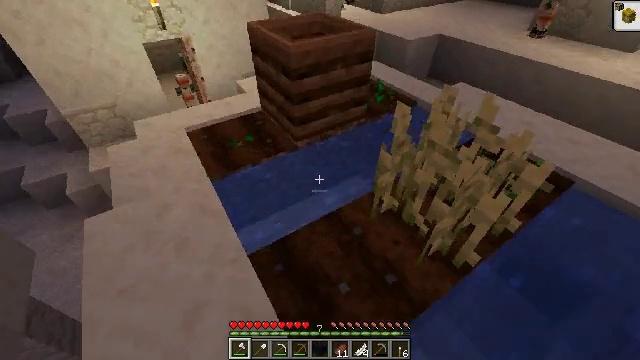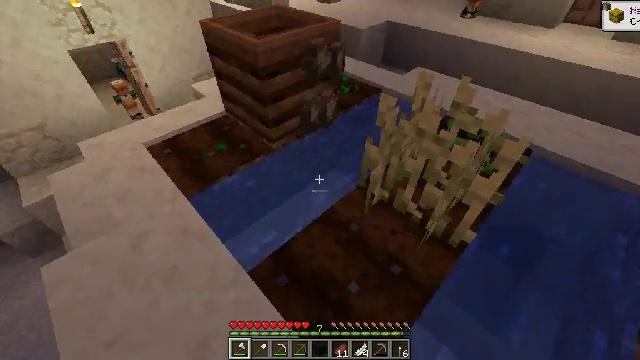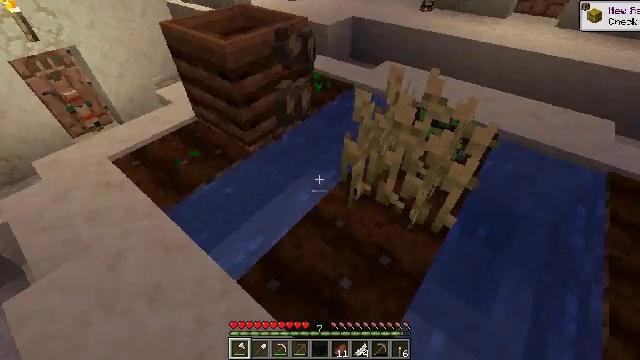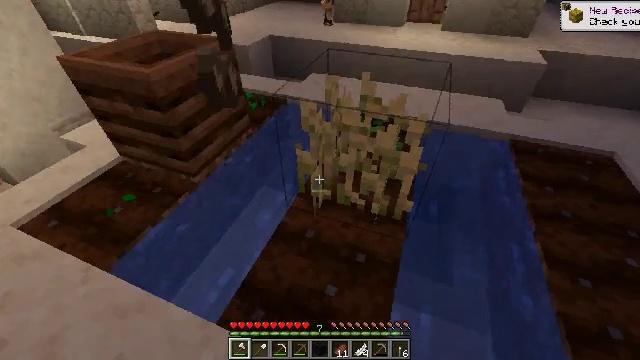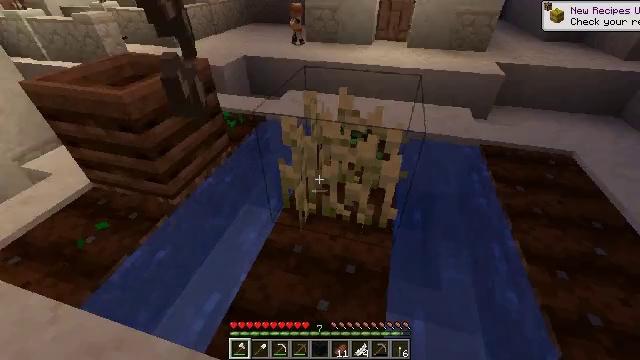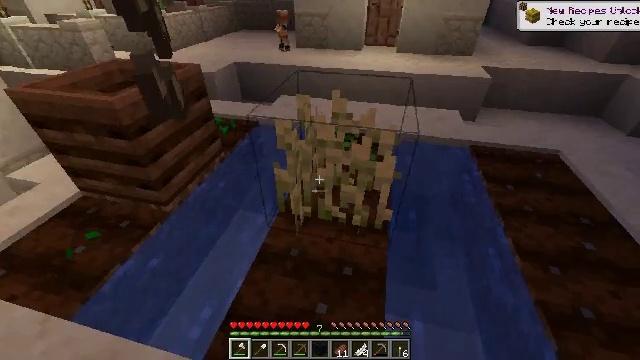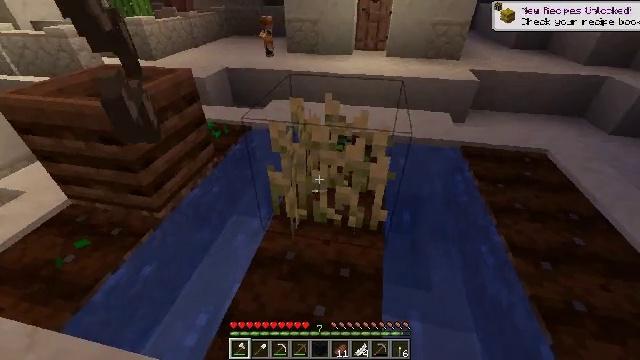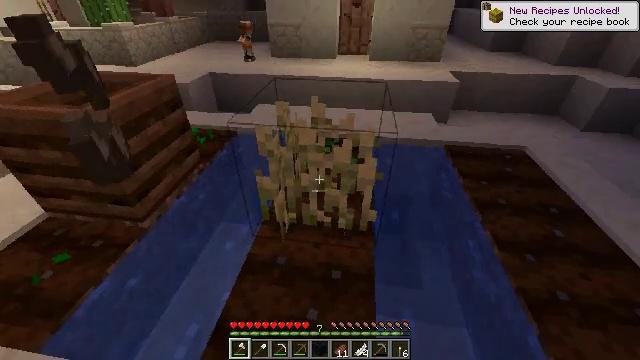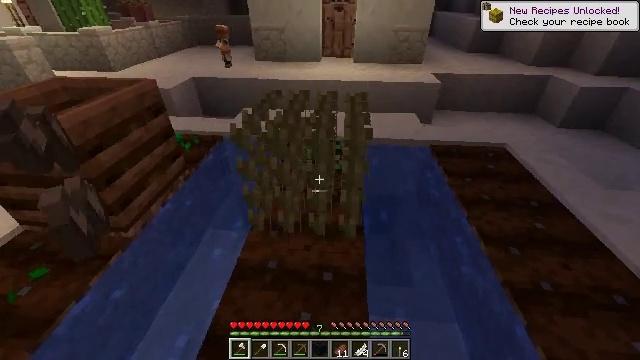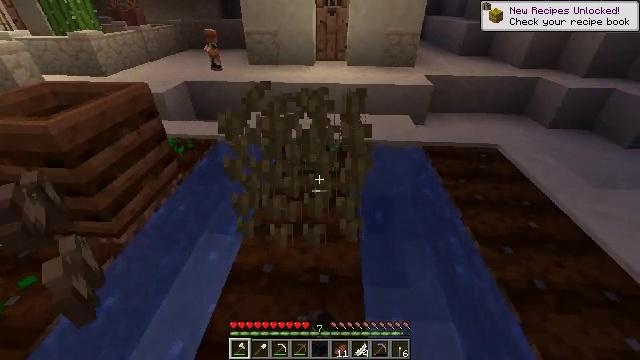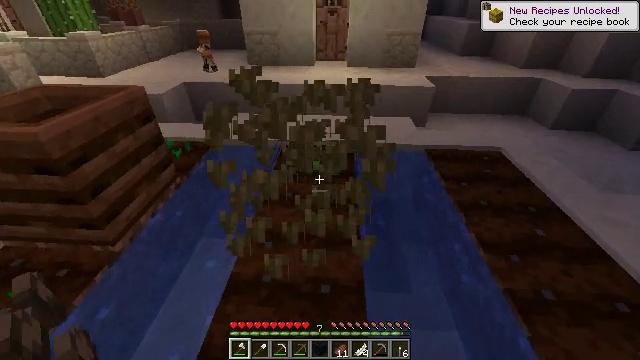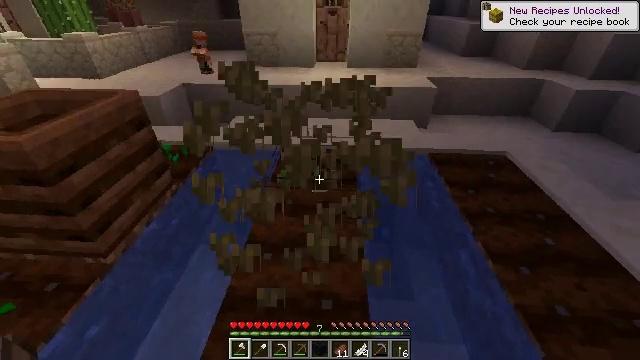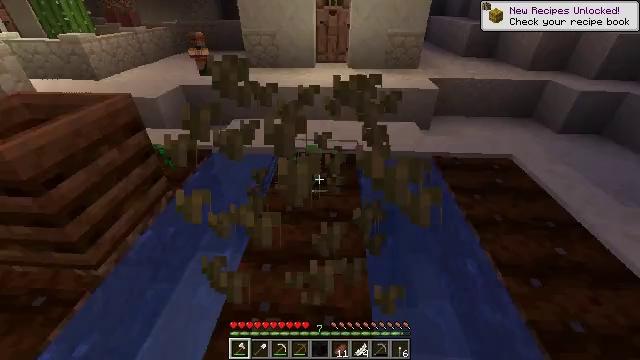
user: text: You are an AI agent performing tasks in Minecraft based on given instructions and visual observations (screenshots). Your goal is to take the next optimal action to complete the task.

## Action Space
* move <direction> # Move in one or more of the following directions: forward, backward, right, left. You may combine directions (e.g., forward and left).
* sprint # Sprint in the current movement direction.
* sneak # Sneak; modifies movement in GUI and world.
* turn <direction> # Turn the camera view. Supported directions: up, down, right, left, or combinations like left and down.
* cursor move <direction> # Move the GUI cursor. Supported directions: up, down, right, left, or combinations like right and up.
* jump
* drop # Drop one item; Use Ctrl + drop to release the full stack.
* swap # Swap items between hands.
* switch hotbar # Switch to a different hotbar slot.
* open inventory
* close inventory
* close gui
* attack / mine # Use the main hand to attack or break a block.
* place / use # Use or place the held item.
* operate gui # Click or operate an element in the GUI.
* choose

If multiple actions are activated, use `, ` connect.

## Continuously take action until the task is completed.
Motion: motion action
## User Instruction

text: Collect wheat crops.
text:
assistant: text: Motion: move left, turn right and down
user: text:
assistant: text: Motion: turn right
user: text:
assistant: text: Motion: turn right and up
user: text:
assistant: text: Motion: turn right and up
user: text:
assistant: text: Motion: turn right and up
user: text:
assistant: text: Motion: turn right
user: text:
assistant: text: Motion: turn right
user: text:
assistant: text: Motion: turn right, attack / mine
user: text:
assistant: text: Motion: turn right, attack / mine
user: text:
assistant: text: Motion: move forward
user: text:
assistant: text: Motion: move forward
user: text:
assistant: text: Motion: move forward
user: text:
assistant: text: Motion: no_op